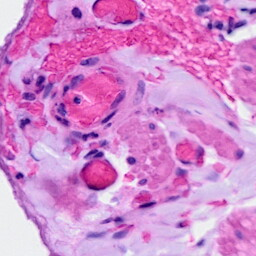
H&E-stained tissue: Ovarian